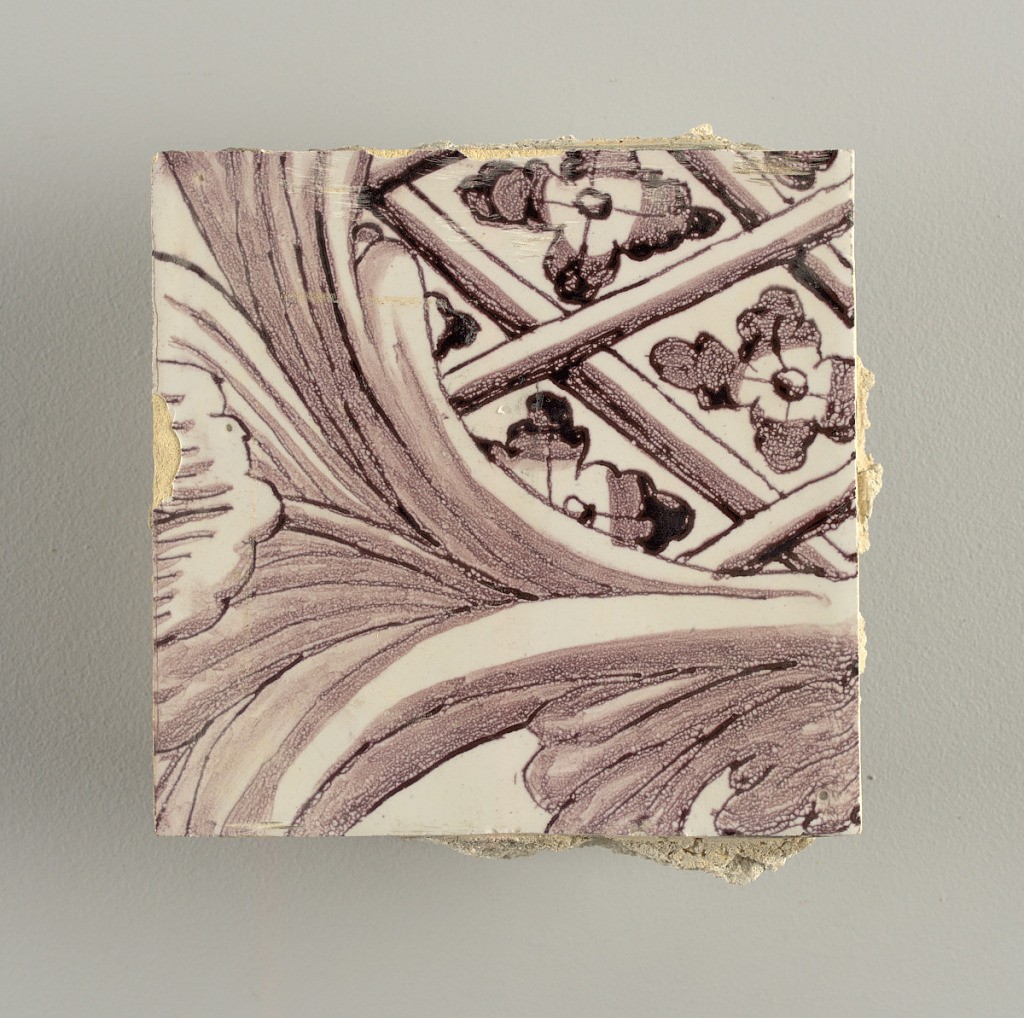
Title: Tile wall facing
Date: ca. 1725
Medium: Tin-glazed earthenware, underglaze
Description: Horizontal rectangle.  Thirty tiles wide and twenty-three tiles high with opening for fireplace eleven tiles wide and ten high.  Foliage arabesques disposed about three vertical axes from which are emphazised by urns at center and right, and at left by the figure of a standing woman carrying an infant on her arm and accompanied by two children.